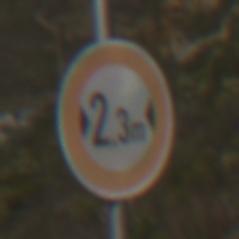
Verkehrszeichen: TatsaechlicheBreite2Komma3
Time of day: MorningAfternoon
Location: Outdoor (RoadRail)
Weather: PartlyCloudy
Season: NotSpecified
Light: Natural